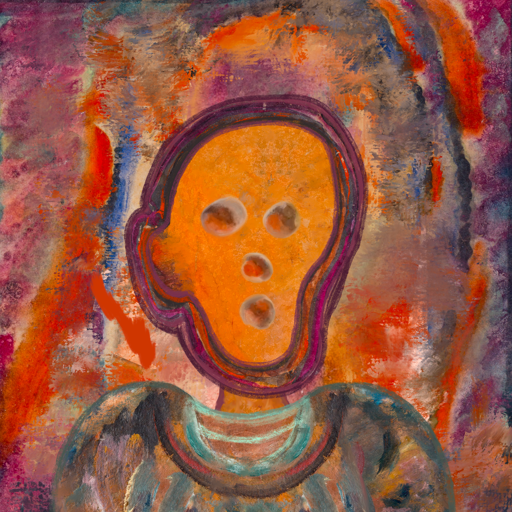
Background: Experience, Head And Neck Front: Hypocrite, Face Front: Rupkatha, Bust: Boggyland, Hair Front: Hypocrite, Head Accessory: Blank, Second Necklace: Blank, Necklace: Blank, Baby: Blank